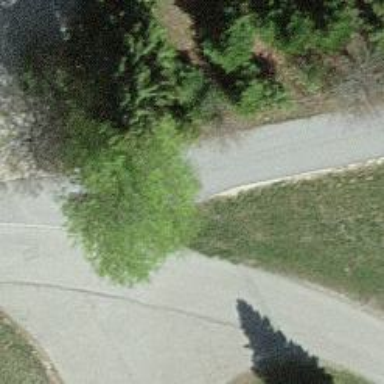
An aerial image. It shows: Service road with unpaved surface. The track type is grade 2.